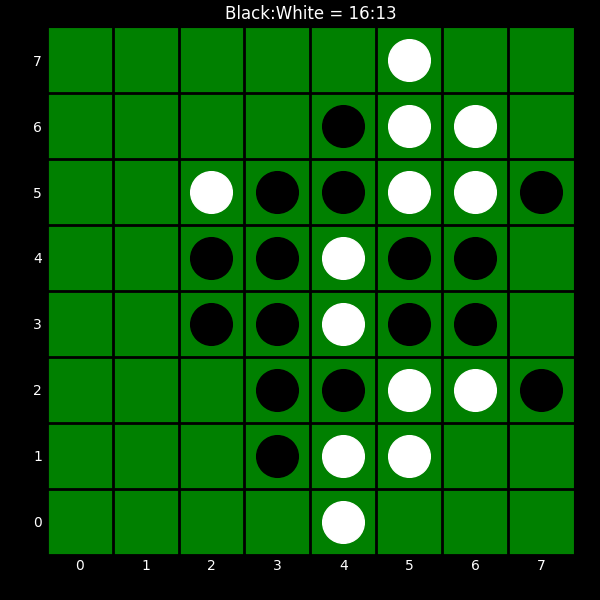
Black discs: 16
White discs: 13